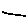
Label: line